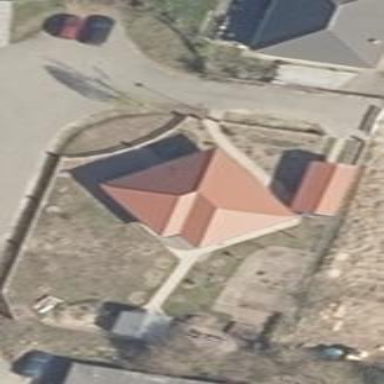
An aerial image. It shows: Detached building with quadruple saltbox roof shape.